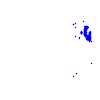
Particle: kaon